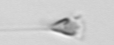
Label: Asterionellopsis_glacialis